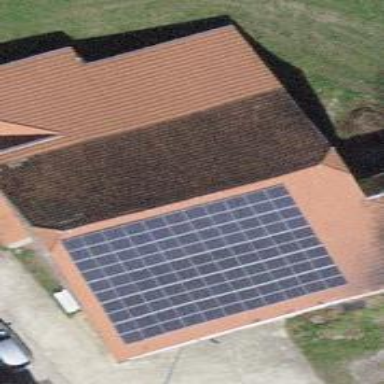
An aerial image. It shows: Solar power generator utilizing photovoltaic technology with solar photovoltaic panels.